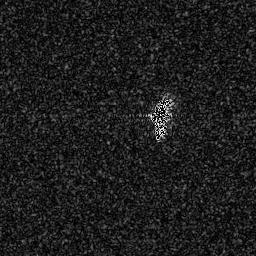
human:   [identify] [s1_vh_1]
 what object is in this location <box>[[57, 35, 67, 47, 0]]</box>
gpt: <ref>1 medium ship at the center</ref>